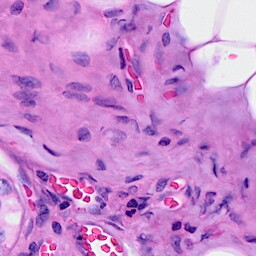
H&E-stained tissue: Breast